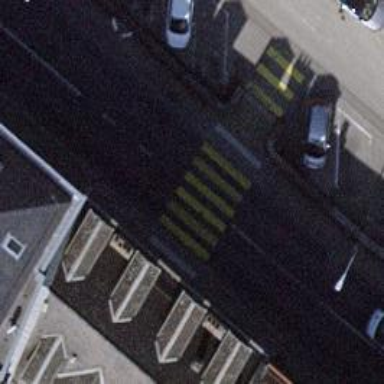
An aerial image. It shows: Set of steps on the road.